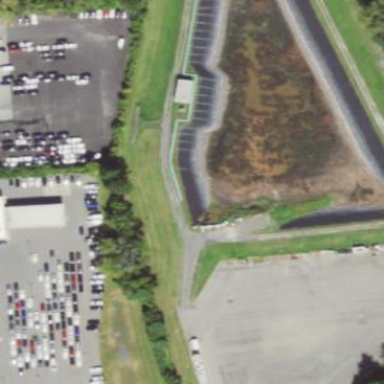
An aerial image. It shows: Retention basin containing natural water.